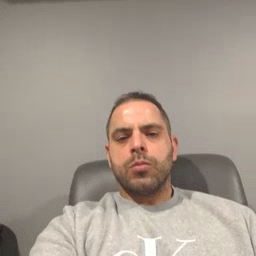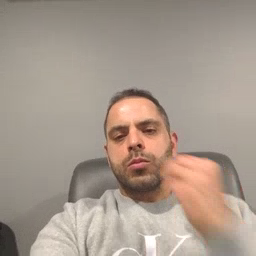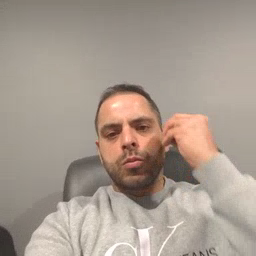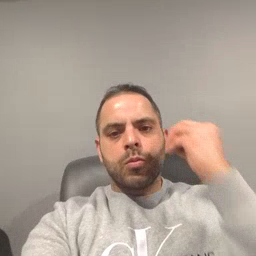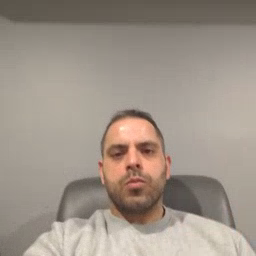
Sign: home